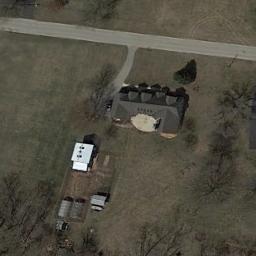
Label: sparse_residential